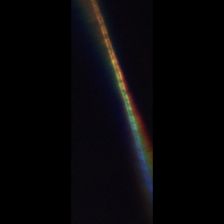
Taxon: Chaetoceros
Group: Diatoms